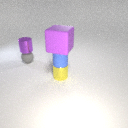
small gray rubber sphere below small purple metal cylinder